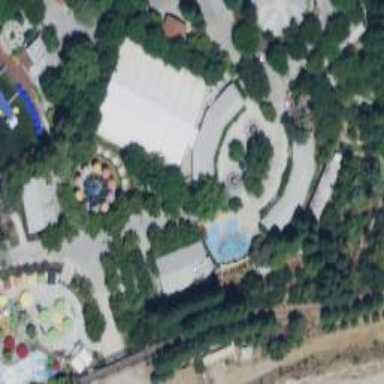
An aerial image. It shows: Attraction spot for tourism.